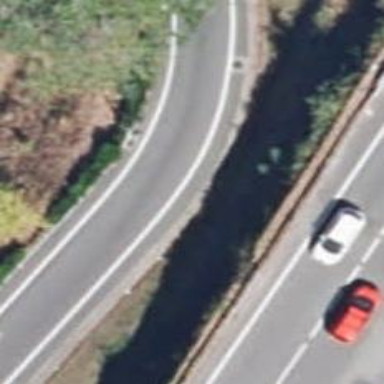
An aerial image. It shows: Trunk link highway.